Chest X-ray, AP view. Patient: 63 years old, sex M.
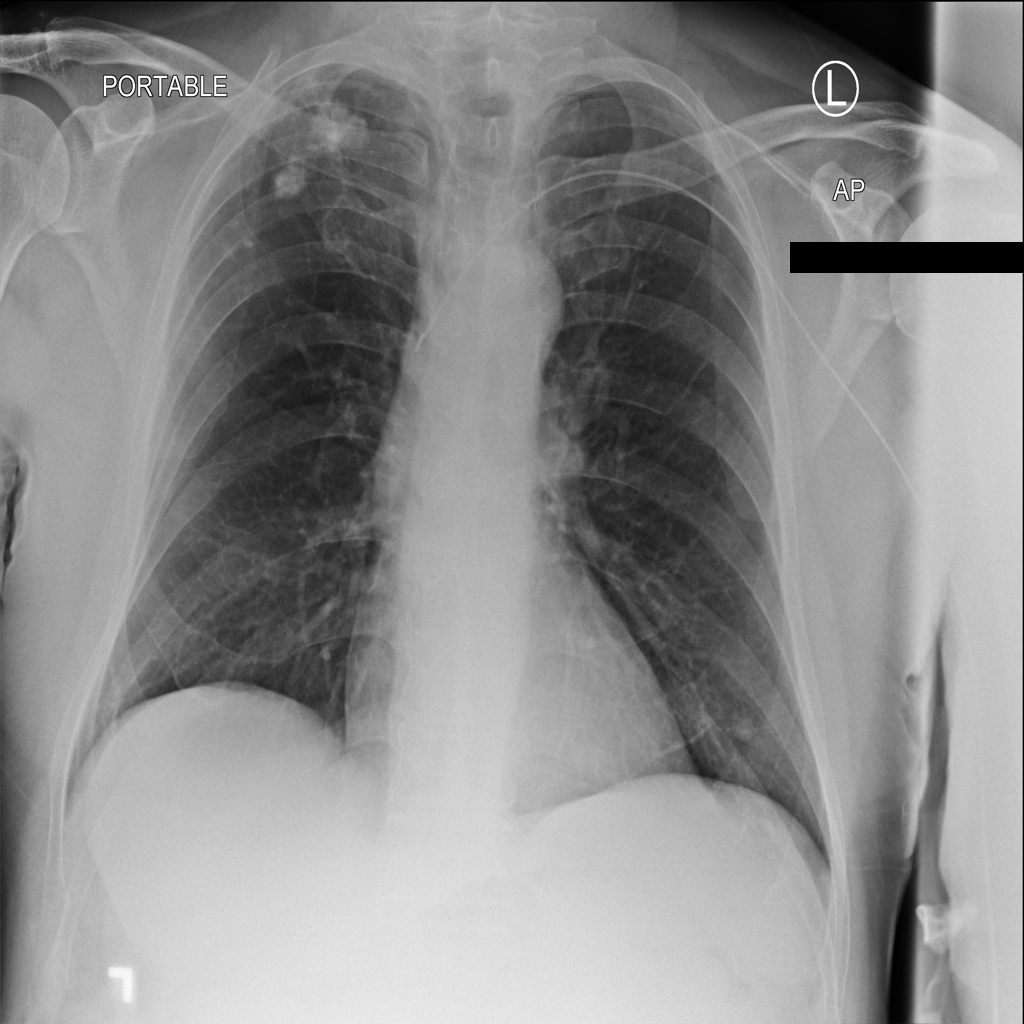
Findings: Nodule